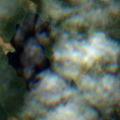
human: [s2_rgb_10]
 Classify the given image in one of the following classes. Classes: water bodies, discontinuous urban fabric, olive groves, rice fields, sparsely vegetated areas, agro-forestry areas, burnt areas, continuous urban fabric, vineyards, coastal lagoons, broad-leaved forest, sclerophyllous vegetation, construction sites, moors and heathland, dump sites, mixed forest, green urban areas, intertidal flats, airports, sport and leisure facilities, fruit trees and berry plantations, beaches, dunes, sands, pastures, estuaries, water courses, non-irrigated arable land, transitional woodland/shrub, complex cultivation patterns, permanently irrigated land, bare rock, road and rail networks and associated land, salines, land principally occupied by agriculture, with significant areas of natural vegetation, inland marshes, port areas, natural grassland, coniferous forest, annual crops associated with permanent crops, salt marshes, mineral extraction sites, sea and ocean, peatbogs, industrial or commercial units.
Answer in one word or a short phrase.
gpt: coniferous forest, mixed forest, water bodies